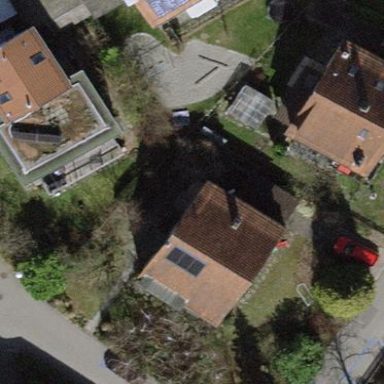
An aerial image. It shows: Building with tile roof.